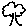
Label: tree